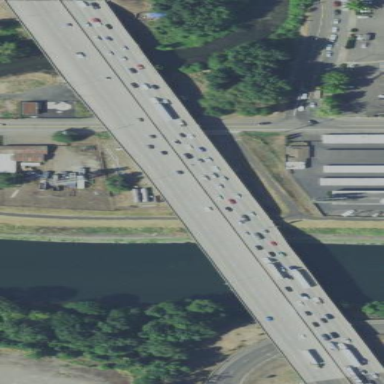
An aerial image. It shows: Bridge that is man-made.